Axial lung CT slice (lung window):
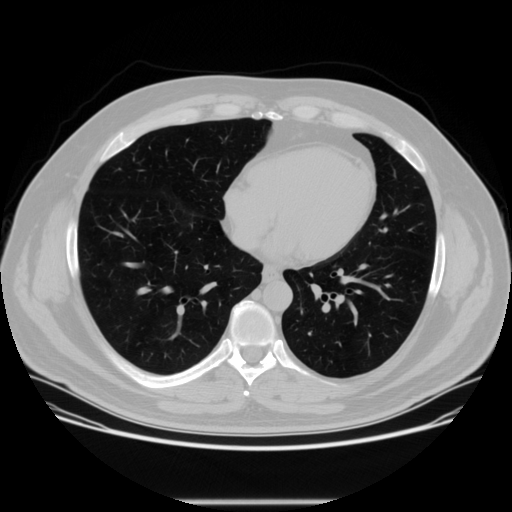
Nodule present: no